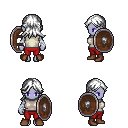
a pixel art fantasy rpg character, female body template, dark elf, purple skin, white sleeveless shirt, red pants, white loose hair, white cloth bandages, brown shoes, shield, four views (front, back, left, right), 2x2 character sprite sheet, small pixel art, hard edges, no anti-aliasing